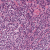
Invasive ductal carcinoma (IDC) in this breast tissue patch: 1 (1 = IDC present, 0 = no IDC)